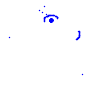
Particle: kaon